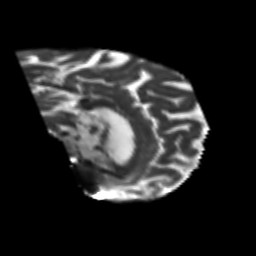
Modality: T2w
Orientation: sagittal
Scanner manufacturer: siemens
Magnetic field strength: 3 T
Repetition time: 6.8 s
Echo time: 0.093 s